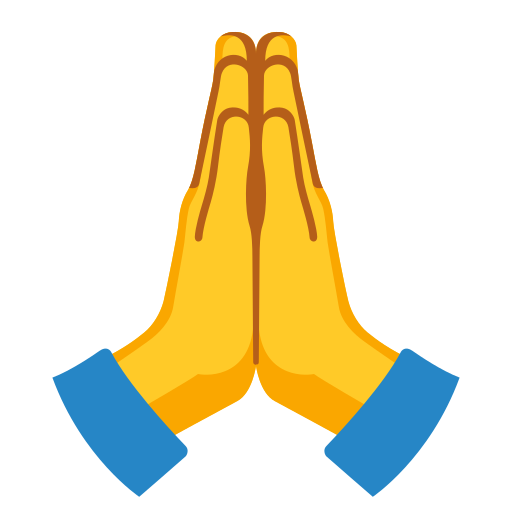
Emoji: 🙏